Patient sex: M
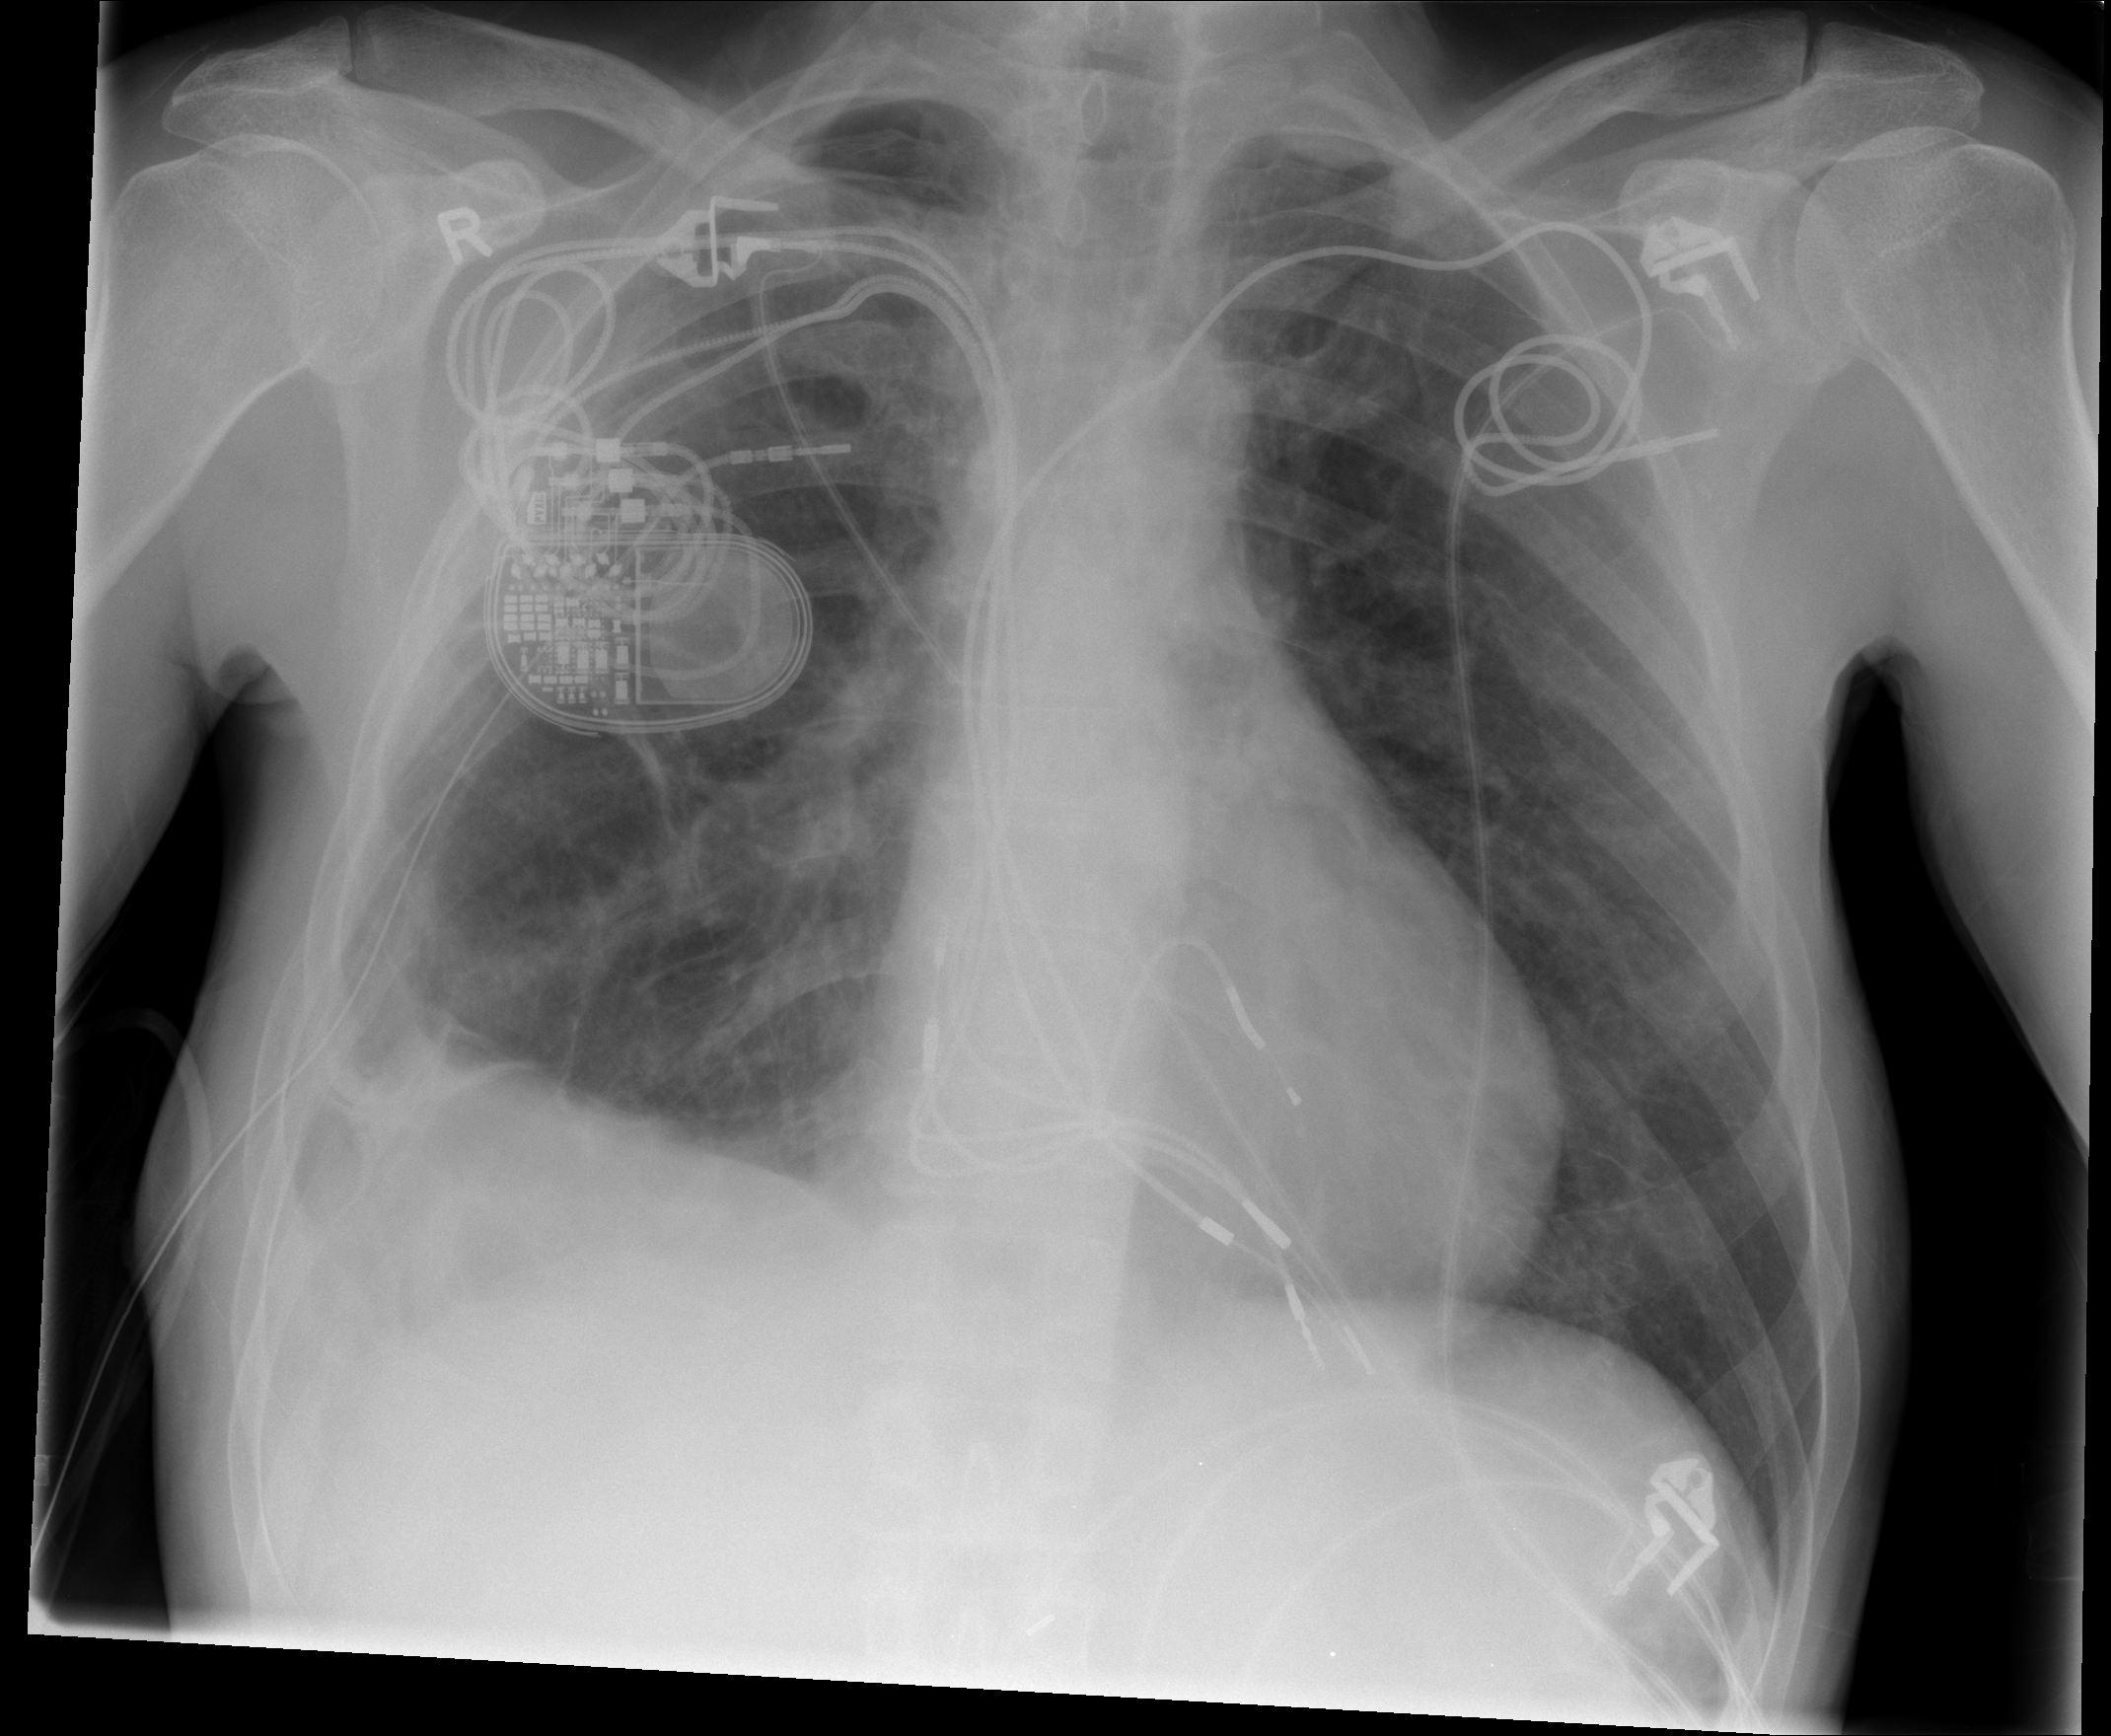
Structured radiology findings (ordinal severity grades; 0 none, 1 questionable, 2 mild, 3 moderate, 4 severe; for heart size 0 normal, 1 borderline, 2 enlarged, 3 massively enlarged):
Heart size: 0
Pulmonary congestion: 1
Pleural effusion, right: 2
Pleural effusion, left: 0
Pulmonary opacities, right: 0
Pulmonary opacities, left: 0
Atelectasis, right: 2
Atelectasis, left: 0